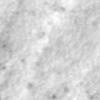
Label: no_change